Question: so was trying a linear regression with scipy.odr. However, it failed miserably. scipy.odr has worked for me before, and I don't see any errors in my code. The only reason I can think of is that the slope may be too small but I don't see how that could bother scipy.
Thank you for your help.
The Code:
'''
#!/usr/bin/env python3 -i
# -*- coding: iso-8859-1 -*-
import matplotlib.pyplot as plt
import numpy as np
from scipy.odr import *
fig = plt.figure()
ax1 = fig.add_subplot(111)
x = np.linspace(0,1E15,10)
y = 1E-15*x-2
ax1.set_xlim(-0.05E15,1.1E15)
ax1.set_ylim(-2.1, -0.7)
ax1.plot(x, y, 'o')
# Fit using odr
def f(B, x):
return B[0]*x + B[1]
linear = Model(f)
mydata = RealData(x, y)
myodr = ODR(mydata, linear, beta0=[1., 2.])
myoutput = myodr.run()
myoutput.pprint()
a, b = myoutput.beta
sa, sb = myoutput.sd_beta
xp = np.linspace(ax1.get_xlim()[0], ax1.get_xlim()[1], 1000)
yp = a*xp+b
ax1.plot(xp,yp)
plt.show()
'''
This is the resulting terminal output:
'''
Beta: [ -4.84615388e-15 2.00000000e+00]
Beta Std Error: [ 8.14077323e-16 0.00000000e+00]
Beta Covariance: [[ 1.46153845e-31 0.00000000e+00]
[ 0.00000000e+00 0.00000000e+00]]
Residual Variance: 4.534412955465587
Inverse Condition #: 1.0
Reason(s) for Halting:
Problem is not full rank at solution
Parameter convergence
'''
And this the resulting graphic:

edit: My code for the odr-regression comes from <URL>
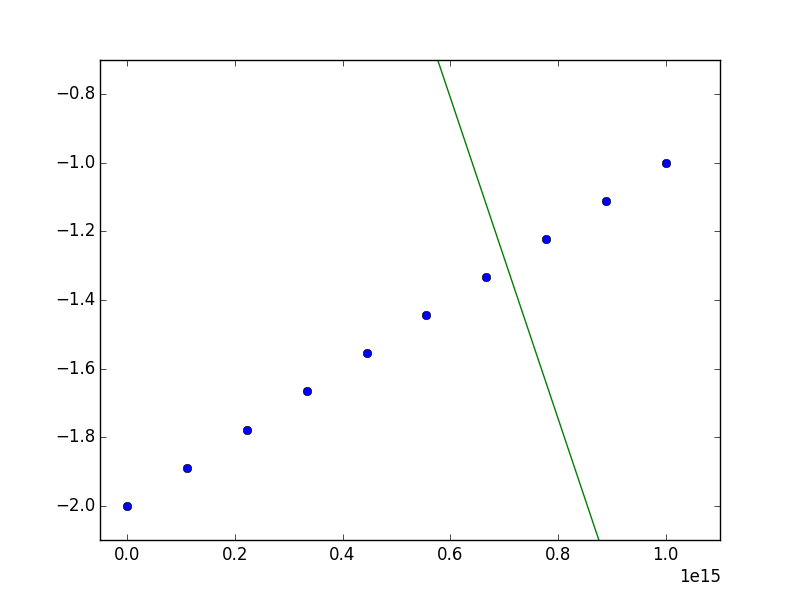
Answer: '''
import numpy as np
import matplotlib.pyplot as plt
fig = plt.figure()
ax1 = fig.add_subplot(111)
x = np.linspace(0,1E15,10)
y = 1E-15*x-2
ax1.set_xlim(-0.05E15,1.1E15)
ax1.set_ylim(-2.1, -0.7)
ax1.plot(x, y, 'o')
# Fit using odr
def f(B, x):
return B[0]*x + B[1]
sx = np.std(x)
sy = np.std(y)
linear = Model(f)
mydata = RealData(x=x,y=y, sx=sx, sy=sy)
myodr = ODR(mydata, linear, beta0=[1.00000000e-15, 2.])
myoutput = myodr.run()
myoutput.pprint()
a, b = myoutput.beta
sa, sb = myoutput.sd_beta
xp = np.linspace(min(x), max(x), 1000)
yp = a*xp+b
ax1.plot(xp,yp)
plt.show()
'''